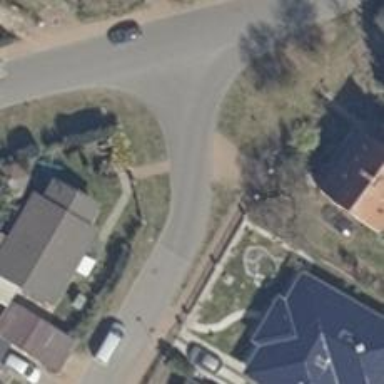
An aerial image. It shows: Residential road with asphalt surface and sidewalk on the left.